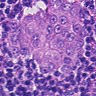
Metastatic tissue present: yes